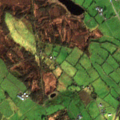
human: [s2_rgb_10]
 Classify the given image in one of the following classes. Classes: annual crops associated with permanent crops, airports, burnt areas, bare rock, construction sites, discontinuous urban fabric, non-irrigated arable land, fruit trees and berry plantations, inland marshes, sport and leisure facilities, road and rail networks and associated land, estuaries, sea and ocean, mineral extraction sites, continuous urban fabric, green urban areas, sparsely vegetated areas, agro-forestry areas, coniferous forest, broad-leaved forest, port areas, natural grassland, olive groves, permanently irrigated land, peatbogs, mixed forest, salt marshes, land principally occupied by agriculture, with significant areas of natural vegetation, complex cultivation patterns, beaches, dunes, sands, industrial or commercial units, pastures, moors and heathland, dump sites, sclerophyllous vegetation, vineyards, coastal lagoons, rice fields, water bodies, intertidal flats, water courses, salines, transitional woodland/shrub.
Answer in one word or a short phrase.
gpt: pastures, peatbogs